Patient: sex M, age 35
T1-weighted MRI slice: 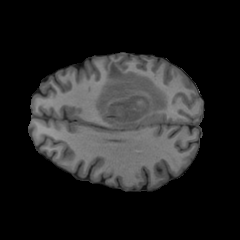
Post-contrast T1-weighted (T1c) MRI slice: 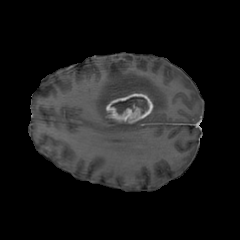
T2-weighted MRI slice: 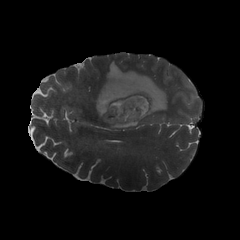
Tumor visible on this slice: yes
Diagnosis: Glioblastoma, IDH-wildtype
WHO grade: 4